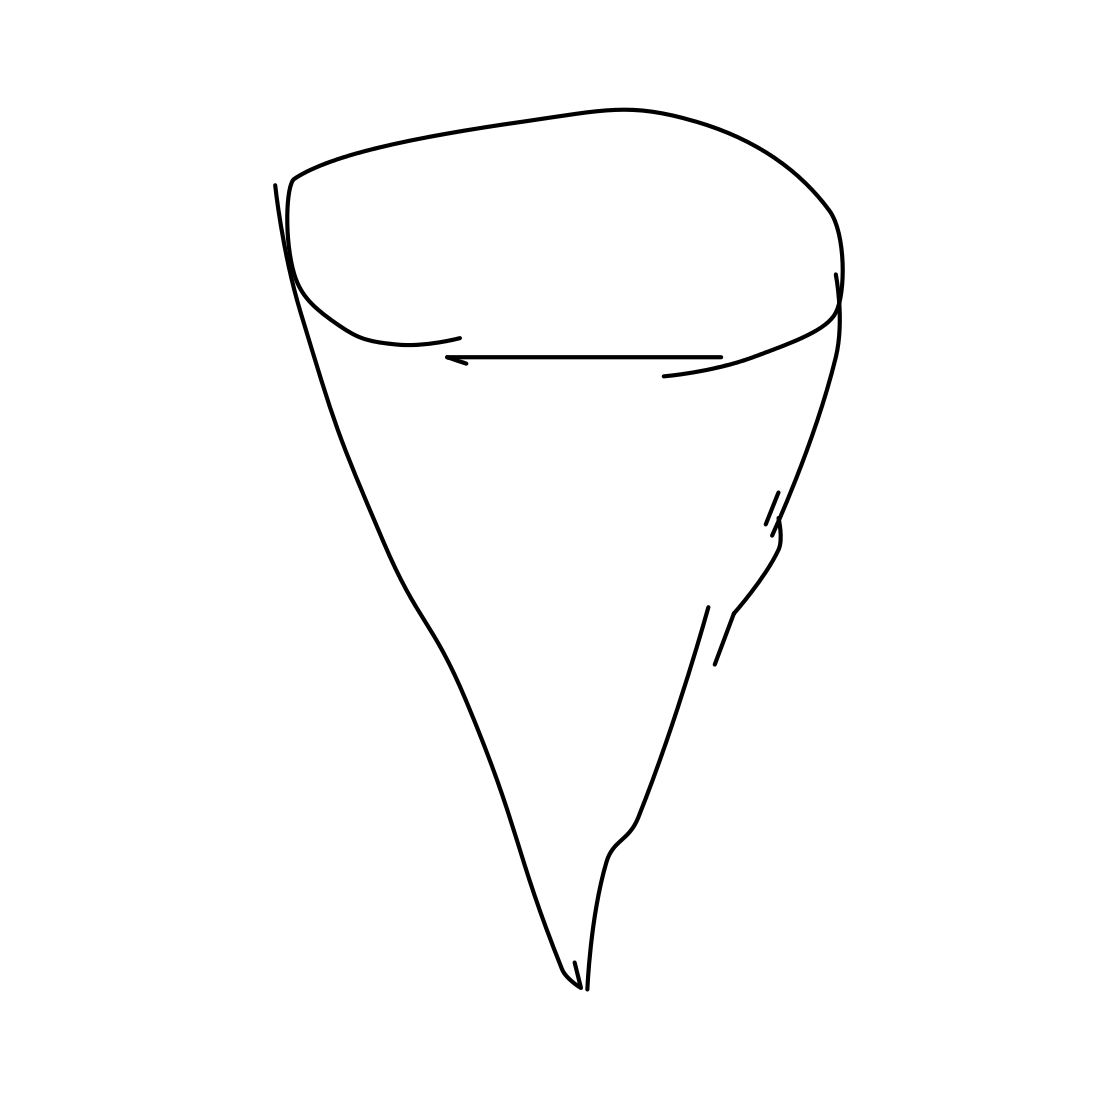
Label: ice-cream-cone